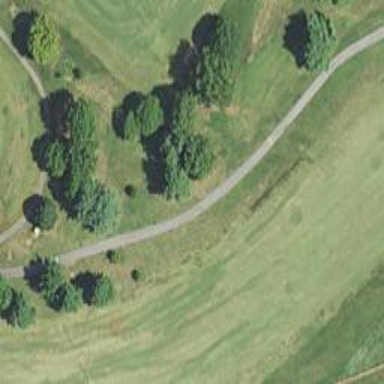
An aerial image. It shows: Golf fairway surrounded by grass.